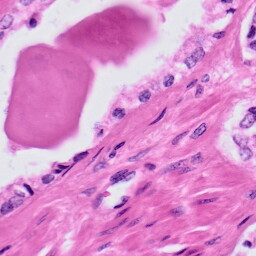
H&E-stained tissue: Prostate